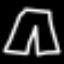
Label: pants